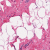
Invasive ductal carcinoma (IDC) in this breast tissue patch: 0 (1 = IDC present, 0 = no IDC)